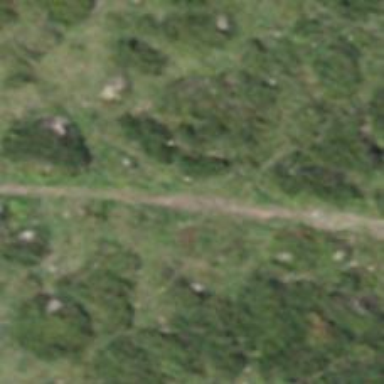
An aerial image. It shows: Path.